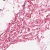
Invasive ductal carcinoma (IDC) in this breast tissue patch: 0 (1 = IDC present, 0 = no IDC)